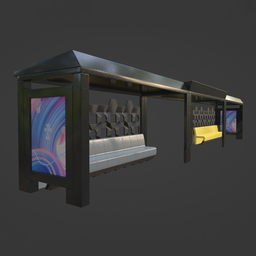
Label: architecture